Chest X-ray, PA view. Patient: 44 years old, sex M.
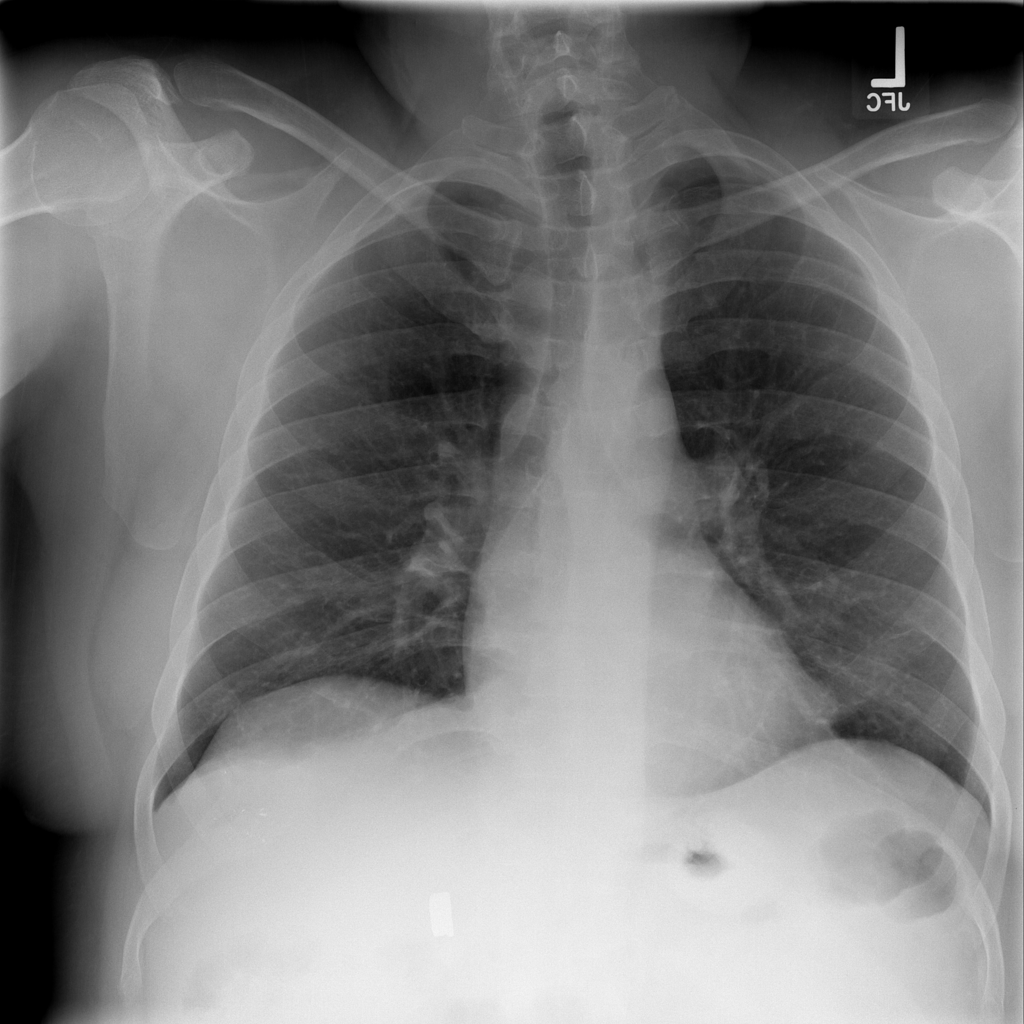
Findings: No Finding